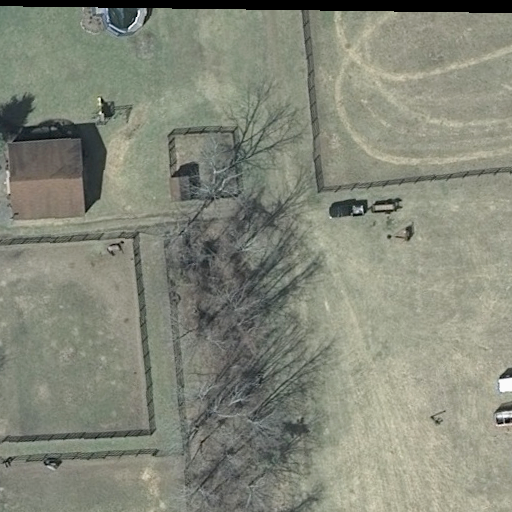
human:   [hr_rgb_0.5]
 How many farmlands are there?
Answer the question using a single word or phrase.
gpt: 1

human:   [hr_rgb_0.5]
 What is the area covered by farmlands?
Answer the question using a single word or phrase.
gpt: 10299m2

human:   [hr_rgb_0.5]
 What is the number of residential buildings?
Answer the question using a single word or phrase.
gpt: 1

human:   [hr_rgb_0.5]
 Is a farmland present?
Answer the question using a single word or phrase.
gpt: yes

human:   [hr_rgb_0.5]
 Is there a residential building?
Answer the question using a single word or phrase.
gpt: yes

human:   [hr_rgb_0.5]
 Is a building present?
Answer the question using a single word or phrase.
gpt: yes

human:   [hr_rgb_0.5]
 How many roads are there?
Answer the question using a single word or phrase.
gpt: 0

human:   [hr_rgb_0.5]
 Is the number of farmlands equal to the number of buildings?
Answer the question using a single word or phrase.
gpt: yes

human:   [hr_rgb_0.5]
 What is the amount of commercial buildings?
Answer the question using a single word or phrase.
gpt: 0

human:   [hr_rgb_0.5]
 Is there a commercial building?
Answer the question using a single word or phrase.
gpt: no

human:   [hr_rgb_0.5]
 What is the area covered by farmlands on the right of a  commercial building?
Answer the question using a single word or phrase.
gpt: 0m2

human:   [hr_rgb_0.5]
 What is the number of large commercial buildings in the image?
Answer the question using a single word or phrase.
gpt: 0

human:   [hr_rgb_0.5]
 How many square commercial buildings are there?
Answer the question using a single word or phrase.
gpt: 0

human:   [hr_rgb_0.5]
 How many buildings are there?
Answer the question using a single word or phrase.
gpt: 1

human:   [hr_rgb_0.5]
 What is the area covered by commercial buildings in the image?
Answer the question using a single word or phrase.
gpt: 0m2

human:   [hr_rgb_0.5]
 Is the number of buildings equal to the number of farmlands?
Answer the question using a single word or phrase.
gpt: yes

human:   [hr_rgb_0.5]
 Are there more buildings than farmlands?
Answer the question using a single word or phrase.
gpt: no

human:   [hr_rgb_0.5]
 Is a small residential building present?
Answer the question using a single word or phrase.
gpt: no

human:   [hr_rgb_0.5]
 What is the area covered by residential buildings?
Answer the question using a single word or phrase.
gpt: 245m2

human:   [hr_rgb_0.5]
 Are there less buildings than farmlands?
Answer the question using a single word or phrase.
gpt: no

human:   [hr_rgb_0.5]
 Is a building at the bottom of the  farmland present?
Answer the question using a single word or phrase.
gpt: no

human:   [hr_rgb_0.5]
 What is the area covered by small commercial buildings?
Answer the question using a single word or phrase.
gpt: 0m2

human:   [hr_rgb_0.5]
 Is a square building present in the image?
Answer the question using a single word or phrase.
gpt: no

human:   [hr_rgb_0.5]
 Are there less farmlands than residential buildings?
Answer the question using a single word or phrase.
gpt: no

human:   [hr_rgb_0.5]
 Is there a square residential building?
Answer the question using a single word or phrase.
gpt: no

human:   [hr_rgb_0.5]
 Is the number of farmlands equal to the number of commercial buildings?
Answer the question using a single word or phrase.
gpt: no

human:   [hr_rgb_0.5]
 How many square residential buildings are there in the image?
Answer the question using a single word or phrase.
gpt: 0

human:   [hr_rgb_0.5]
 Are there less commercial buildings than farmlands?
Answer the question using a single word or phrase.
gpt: yes

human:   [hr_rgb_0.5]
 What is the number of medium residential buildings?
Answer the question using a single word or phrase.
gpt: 1

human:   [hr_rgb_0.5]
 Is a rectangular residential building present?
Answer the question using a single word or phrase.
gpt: yes

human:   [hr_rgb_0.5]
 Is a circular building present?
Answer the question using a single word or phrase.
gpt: no

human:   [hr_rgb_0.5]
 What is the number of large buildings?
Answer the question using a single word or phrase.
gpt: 0

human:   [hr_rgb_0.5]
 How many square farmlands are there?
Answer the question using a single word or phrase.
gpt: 0

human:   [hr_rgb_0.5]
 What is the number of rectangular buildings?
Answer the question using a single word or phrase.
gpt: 1

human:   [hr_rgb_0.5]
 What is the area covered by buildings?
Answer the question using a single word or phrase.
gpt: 245m2

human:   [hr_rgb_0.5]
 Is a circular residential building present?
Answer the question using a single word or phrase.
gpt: no

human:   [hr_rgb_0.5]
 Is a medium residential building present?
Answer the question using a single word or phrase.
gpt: yes

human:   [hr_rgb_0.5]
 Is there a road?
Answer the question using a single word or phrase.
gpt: no

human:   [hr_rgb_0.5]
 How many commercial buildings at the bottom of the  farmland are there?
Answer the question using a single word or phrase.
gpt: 0

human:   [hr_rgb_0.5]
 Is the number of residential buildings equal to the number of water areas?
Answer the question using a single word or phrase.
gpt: no

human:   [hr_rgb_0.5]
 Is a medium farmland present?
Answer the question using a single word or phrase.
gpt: no

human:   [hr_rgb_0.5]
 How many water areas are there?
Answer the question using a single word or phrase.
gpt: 0

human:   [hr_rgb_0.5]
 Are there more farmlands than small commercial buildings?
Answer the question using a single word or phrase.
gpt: yes

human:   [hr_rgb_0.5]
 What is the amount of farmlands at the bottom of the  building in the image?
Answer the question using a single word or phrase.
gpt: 1

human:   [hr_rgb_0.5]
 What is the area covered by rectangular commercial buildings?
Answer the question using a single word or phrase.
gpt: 0m2

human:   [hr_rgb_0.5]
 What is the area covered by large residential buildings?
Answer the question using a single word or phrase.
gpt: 0m2

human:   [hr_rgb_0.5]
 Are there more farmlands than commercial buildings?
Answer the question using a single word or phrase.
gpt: yes

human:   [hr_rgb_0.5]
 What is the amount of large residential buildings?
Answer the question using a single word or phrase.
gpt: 0

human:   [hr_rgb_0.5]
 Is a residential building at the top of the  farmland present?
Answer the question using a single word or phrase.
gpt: yes

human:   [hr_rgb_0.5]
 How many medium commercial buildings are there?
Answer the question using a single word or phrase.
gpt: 0

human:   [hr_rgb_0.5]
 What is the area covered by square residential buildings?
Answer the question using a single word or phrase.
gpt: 0m2

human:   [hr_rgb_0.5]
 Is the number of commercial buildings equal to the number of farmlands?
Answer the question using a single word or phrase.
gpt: no

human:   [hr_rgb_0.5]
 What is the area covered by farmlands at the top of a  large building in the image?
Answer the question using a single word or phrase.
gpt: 0m2

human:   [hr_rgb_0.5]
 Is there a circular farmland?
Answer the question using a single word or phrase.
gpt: no

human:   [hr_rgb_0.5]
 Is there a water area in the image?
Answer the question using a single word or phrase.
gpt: no

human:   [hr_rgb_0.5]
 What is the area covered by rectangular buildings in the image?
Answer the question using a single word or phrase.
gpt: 245m2

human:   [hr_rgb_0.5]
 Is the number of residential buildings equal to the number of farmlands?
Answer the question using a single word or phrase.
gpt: yes

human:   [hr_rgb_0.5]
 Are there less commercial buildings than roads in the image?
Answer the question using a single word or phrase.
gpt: no

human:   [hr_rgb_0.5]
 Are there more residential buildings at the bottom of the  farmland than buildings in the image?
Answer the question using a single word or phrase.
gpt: no

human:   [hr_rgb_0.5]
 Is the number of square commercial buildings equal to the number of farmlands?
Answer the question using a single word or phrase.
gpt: no

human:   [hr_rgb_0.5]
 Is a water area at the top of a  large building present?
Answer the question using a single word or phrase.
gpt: no

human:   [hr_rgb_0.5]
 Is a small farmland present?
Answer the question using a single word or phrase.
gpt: no

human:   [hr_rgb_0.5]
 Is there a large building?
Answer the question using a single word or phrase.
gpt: no

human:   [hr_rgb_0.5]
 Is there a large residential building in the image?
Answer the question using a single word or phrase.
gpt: no